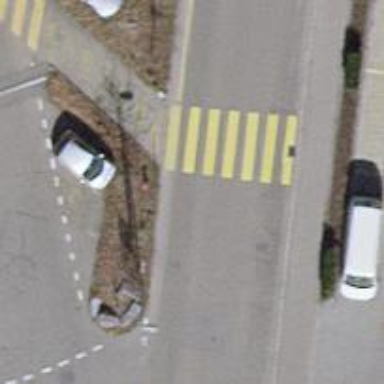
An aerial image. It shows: Uncontrolled road crossing with markings.